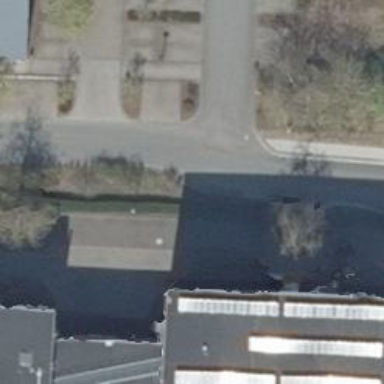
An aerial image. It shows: Residential road with asphalt surface. There is sidewalk on the left side.